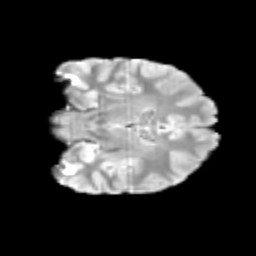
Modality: T2w
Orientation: coronal
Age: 12
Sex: female
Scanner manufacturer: siemens
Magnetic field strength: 3 T
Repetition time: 3.8 s
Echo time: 0.07 s